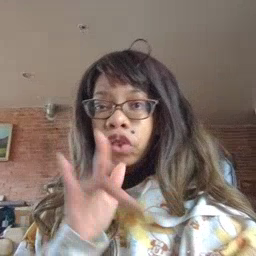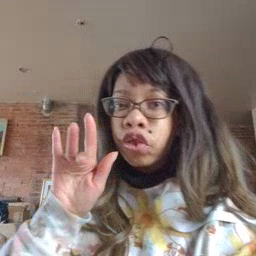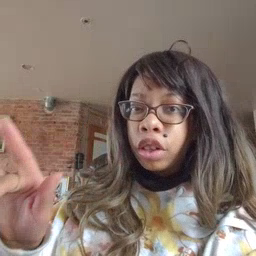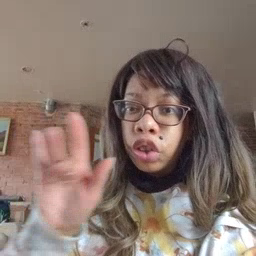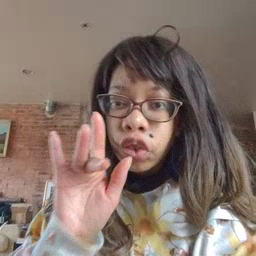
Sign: touch